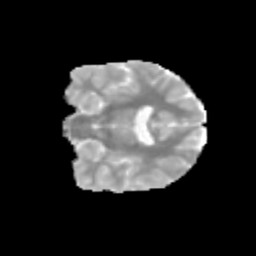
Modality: MD
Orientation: coronal
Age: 9
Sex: male
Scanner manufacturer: siemens
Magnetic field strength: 3 T
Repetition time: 3.8 s
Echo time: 0.07 s